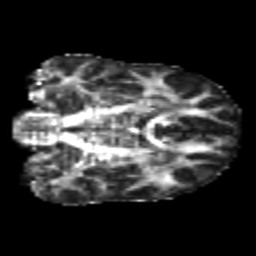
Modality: FA
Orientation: coronal
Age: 22
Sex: male
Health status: healthy
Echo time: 0.074 s